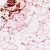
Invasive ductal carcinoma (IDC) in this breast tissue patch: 0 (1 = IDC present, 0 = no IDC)